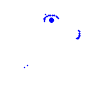
Particle: electron